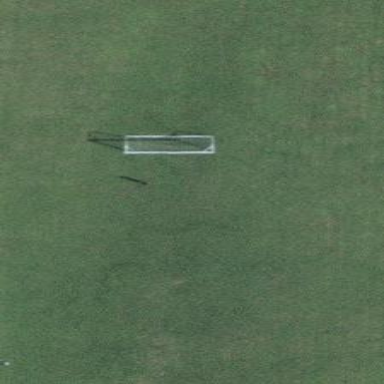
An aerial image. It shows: Soccer pitch for outdoor sports and leisure activities.